Question: I've been experimenting quite a bit with the increasingly popular '%>%' operator from the 'magrittr' package.
I've used it enough that I've set a keyboard shortcut to save me typing:
++ instead of , +, +, +, .

This is great in but does not allow services it does not work if I'm working within Rstudio projects.
### So my question is:
## Can you define text-inserting key-bindings or shortcuts within Rstudio?
This would be exactly synonymous with the + binding for the assignment '<-' operator that is .
If someone could point me to where the shortcuts are coded in the github repo so I could "hack" my own, I suppose this would be a useful start.
<URL>
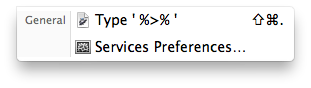
Answer: Just noticed that RStudio v0.98.1079 has ++ mapped for the '%>%' operator. You can check out the other keyboard shortcuts within RStudio by clicking at the Help tab or by entering ++.